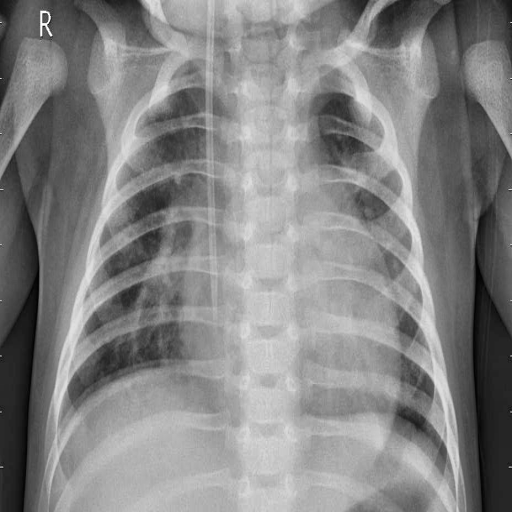
Finding: PNEUMONIA